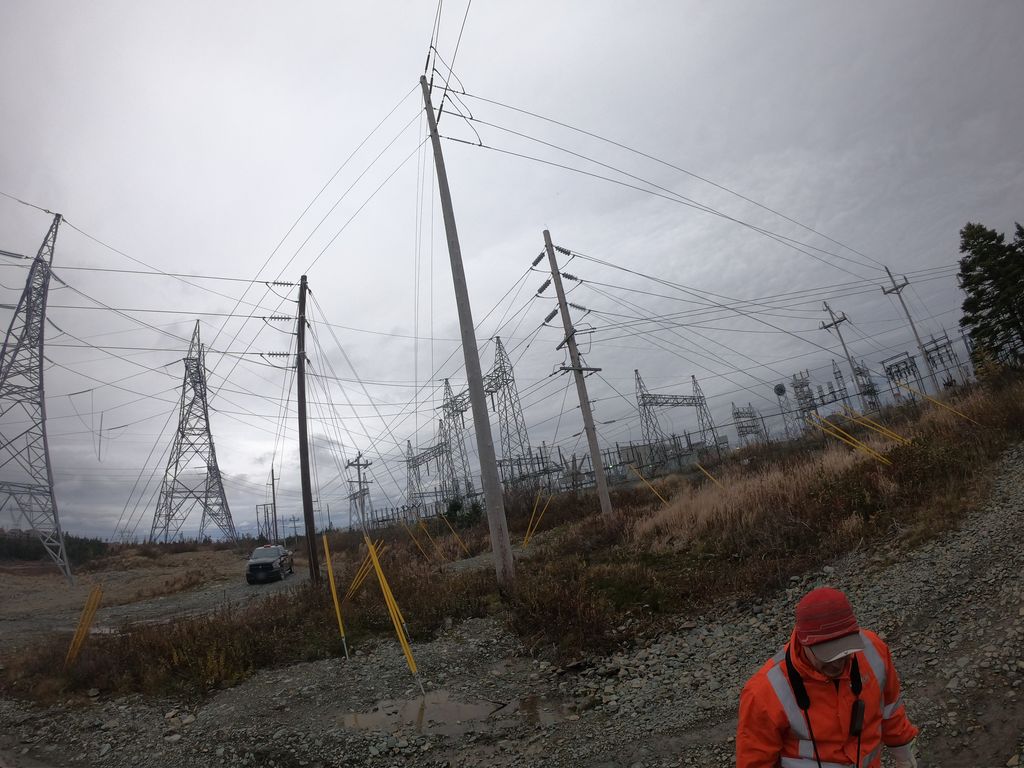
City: st_johns